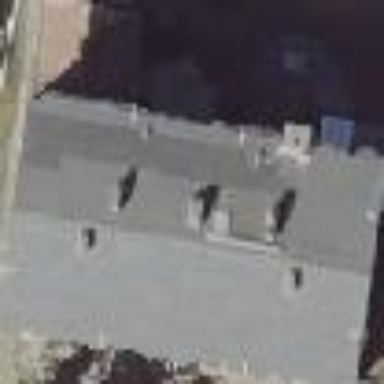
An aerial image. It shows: Gabled roof adorns the apartments building.